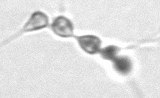
Label: Asterionellopsis_glacialis